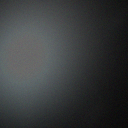
Screen state: off